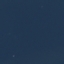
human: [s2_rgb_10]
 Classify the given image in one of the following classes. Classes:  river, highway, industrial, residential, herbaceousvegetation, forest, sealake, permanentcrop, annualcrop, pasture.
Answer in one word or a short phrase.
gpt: SeaLake